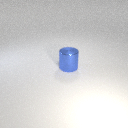
large blue metal cylinder